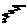
Label: zigzag